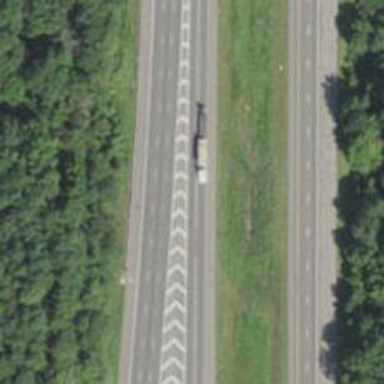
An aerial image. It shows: Asphalt motorway link.